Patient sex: F
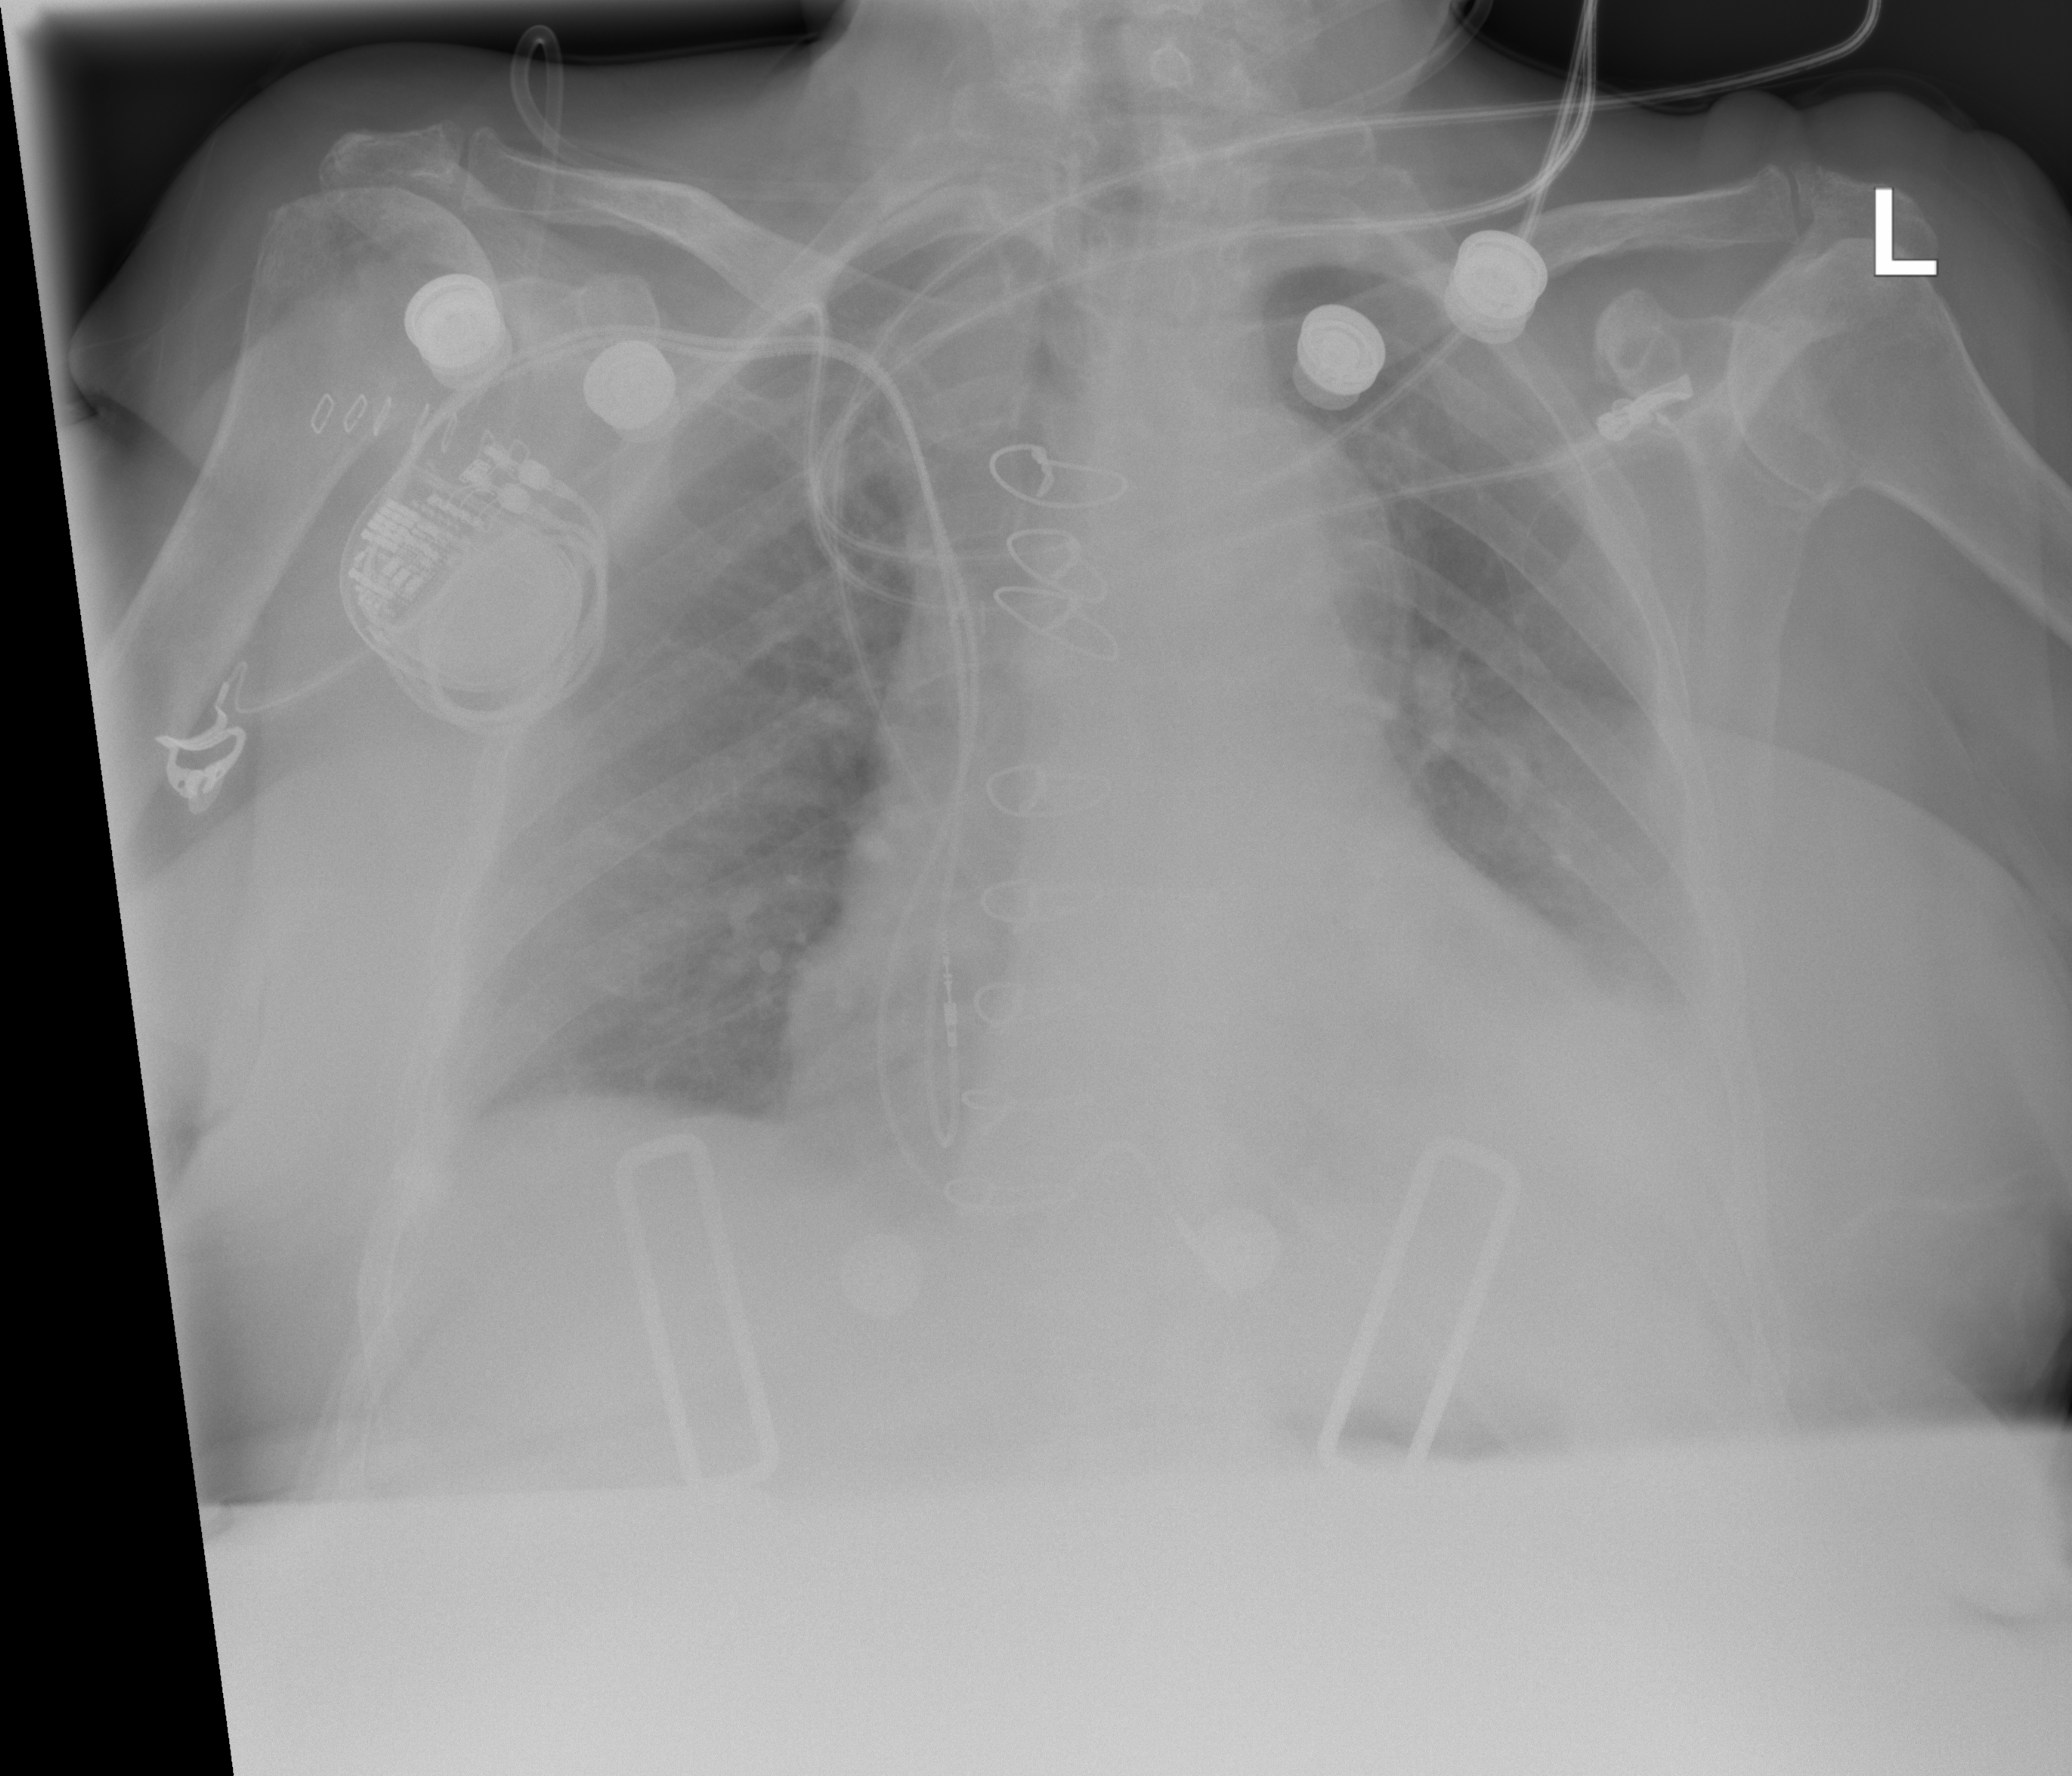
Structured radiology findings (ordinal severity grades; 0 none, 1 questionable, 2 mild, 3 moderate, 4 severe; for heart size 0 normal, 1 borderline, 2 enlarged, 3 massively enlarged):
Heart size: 2
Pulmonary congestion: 0
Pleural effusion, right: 1
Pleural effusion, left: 2
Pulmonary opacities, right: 0
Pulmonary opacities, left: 0
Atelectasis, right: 0
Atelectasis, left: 2